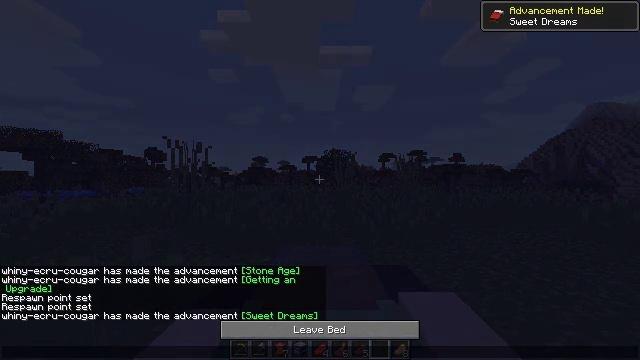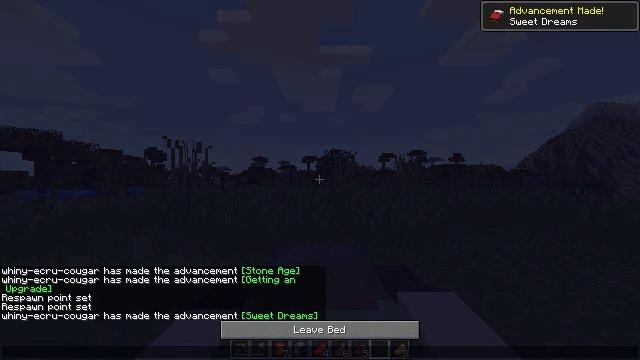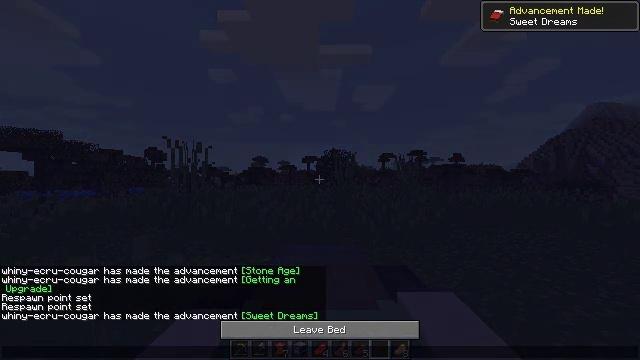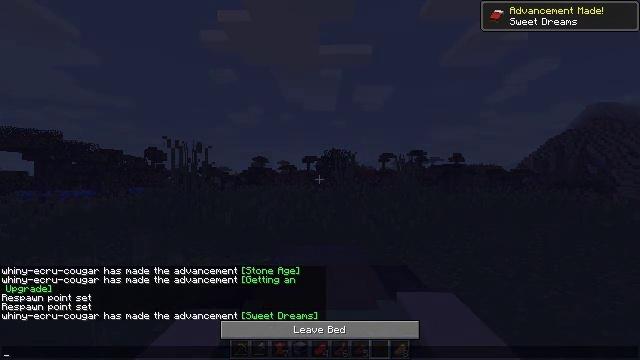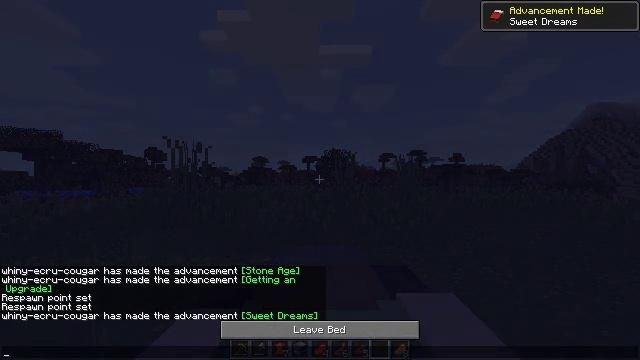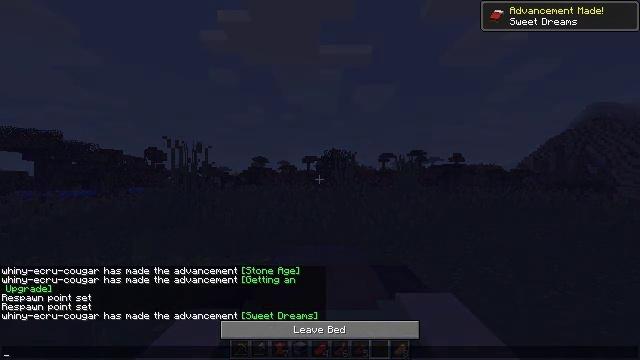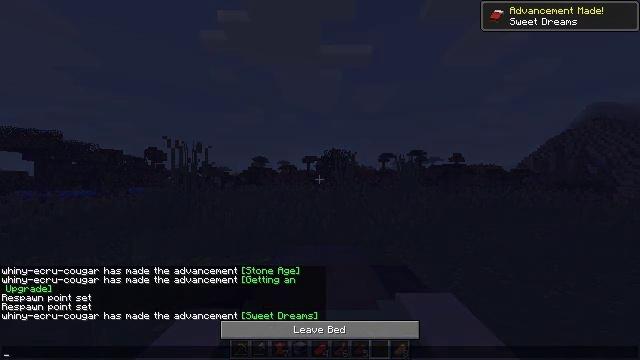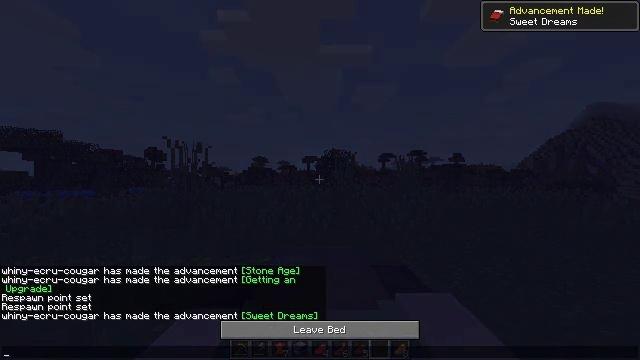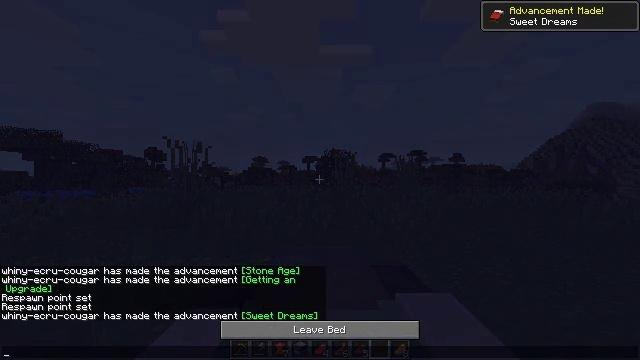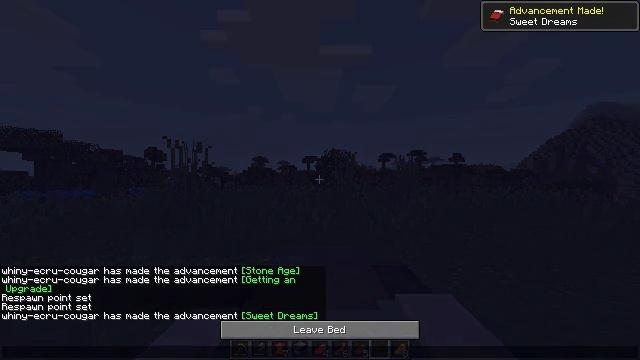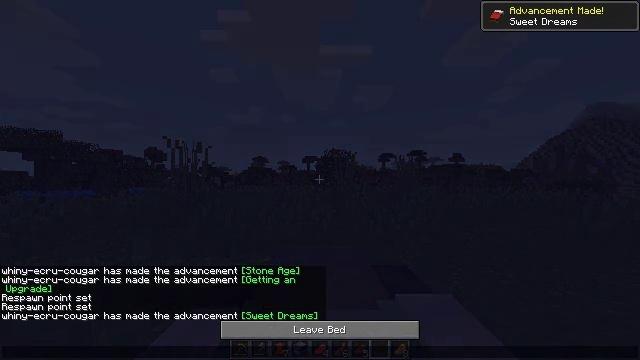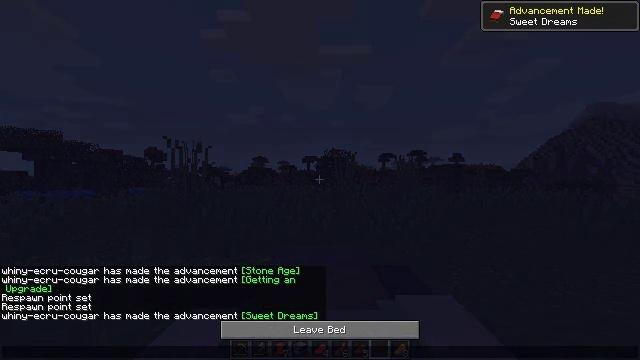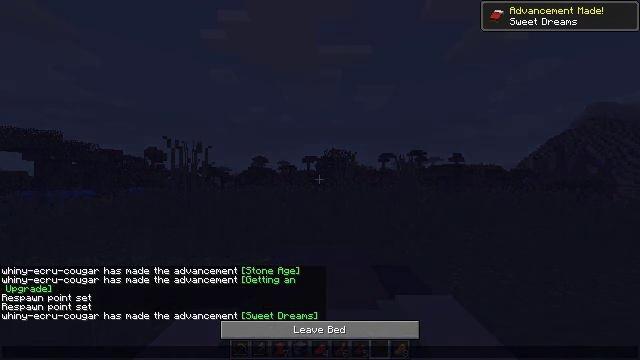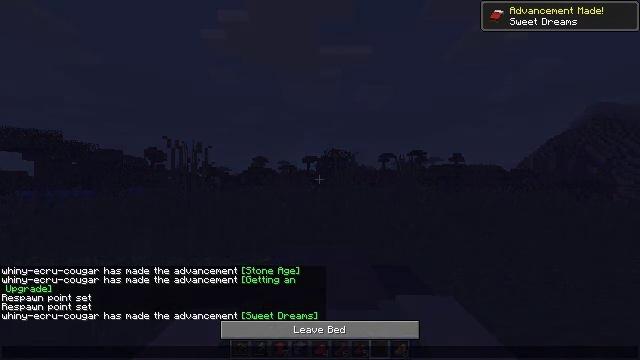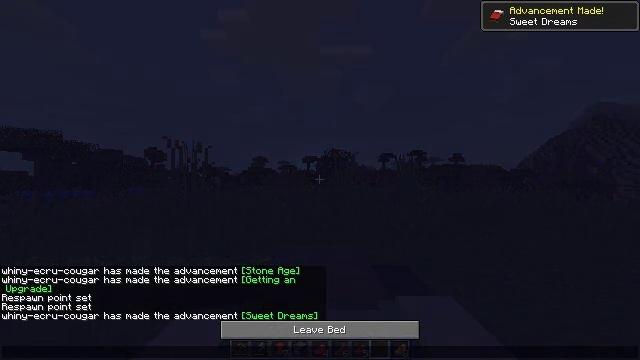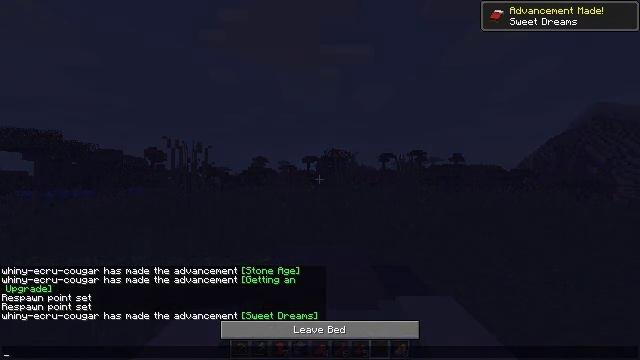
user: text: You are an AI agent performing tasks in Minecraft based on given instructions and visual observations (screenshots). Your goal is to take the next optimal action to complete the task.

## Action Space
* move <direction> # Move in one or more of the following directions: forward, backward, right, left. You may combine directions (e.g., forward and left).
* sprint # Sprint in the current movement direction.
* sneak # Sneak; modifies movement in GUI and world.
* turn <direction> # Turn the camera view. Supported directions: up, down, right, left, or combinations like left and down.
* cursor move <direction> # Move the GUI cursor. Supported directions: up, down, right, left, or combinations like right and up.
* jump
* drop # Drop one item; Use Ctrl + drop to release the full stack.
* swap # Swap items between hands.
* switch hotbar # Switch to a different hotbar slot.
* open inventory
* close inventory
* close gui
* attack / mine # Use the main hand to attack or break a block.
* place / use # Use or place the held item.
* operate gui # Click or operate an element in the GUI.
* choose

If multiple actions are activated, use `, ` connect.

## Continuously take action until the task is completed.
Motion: motion action
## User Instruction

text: Retrieve the black bed for relocation.
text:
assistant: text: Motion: no_op
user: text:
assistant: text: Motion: no_op
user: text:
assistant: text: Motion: no_op
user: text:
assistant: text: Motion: no_op
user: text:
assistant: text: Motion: no_op
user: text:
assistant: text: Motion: no_op
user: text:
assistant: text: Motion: no_op
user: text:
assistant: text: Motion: no_op
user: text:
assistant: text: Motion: no_op
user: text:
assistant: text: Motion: no_op
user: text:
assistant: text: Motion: no_op
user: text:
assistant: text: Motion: cursor move down
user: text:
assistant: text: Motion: no_op
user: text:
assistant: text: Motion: no_op
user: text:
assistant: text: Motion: no_op
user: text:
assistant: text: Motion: no_op
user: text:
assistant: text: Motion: no_op
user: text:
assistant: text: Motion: no_op
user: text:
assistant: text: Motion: no_op
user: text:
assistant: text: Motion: no_op
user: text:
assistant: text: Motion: close gui
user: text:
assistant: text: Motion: turn right and down
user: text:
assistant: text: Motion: turn right and down
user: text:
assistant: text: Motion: move back
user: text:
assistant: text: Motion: move back
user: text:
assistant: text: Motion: no_op
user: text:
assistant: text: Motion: no_op
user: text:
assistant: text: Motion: no_op
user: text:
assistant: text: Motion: no_op
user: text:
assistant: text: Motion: no_op